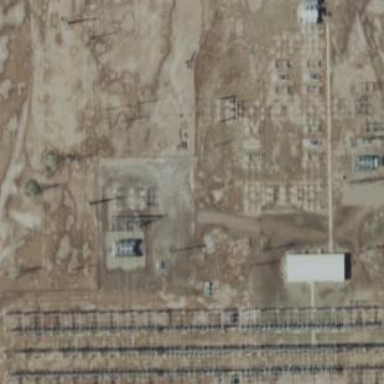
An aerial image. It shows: Power substation.